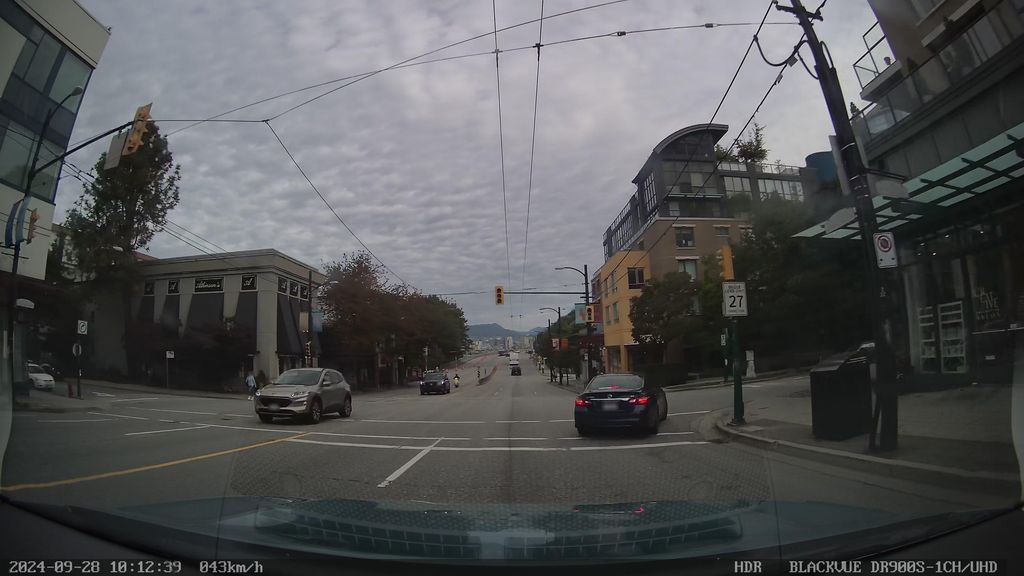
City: vancouver